Question: I am creating a virtual version of my student planner which basically lets you make notes what homework you have for what subject.
Here is the interface:

The user selects the subject from the combobox and types in some notes in the adjacent memo. When they are done they will click the 'Save' button which will save it into an .ini file. The selected date will become the section name, the subjects will become the identifier and the text in the memo will become the values for each identifier.
There are 7 possible subjects.
My problem is loading the combo boxes and the memos when the date is selected seeing as the identifiers are always different for each date.
On the 16th of February the user input (interface):
English - Read up to page 127 of novel.
Maths - Complete chapter 6.
For the 16th of February it will look like this in the .ini file:
> [16/02/12]
English=Read up to page 127 of novel.
Maths=Complete chapter 6.
On the 20th of February the user inputs (interface):
SOSE - Read textbook.
Legal Studies - Fill in online survey.
For the 20th of February it will look like this in the .ini file:
> [20/02/12]
SOSE=Read textbook.
Legal Studies=Fill in online survey.
Now you see if a user selects 16th of February to view what their tasks are, it wouldn't be possible to load because each identifier varies.
Is there a better alternative to the .ini file? How can I go about achieving this?
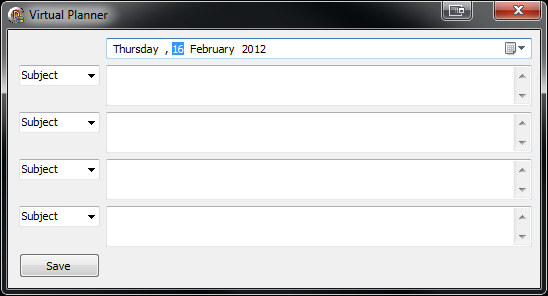
Answer: You can use 'TIniFile.ReadSections' to get the individual dates, and 'TIniFile.ReadSection' to get the individual items within that section. Here's a quick example:
'''
// Sample ini file
[16/02/12]
English=Read up to page 127 of novel.
Maths=Complete chapter 6.
[20/02/12]
SOSE=Read textbook.
Legal Studies=Fill in online survey.
'''
Code:
'''
unit Unit2;
interface
uses
Windows, Messages, SysUtils, Variants, Classes, Graphics, Controls, Forms,
Dialogs, StdCtrls, IniFiles;
type
TForm2 = class(TForm)
ListBox1: TListBox;
Memo1: TMemo;
procedure FormCreate(Sender: TObject);
procedure FormClose(Sender: TObject; var Action: TCloseAction);
procedure ListBox1Click(Sender: TObject);
private
{ Private declarations }
FIni: TMemIniFile;
public
{ Public declarations }
end;
var
Form2: TForm2;
implementation
{$R *.dfm}
const
IniName = 'd:\Temp\SampleNotes.ini';
procedure TForm2.FormClose(Sender: TObject; var Action: TCloseAction);
begin
FIni.Free;
end;
procedure TForm2.FormCreate(Sender: TObject);
begin
FIni := TMemIniFile.Create(IniName);
Memo1.Lines.Clear;
FIni.ReadSections(ListBox1.Items);
end;
procedure TForm2.ListBox1Click(Sender: TObject);
var
Section: string;
begin
if ListBox1.ItemIndex > -1 then
begin
Section := ListBox1.Items[ListBox1.ItemIndex];
FIni.ReadSection(Section, Memo1.Lines);
end;
end;
end.
'''
The above produces this: